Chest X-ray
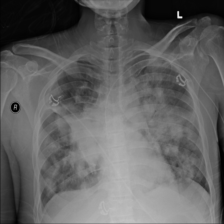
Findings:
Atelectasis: negative
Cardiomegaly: negative
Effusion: negative
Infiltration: negative
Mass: negative
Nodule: negative
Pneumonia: negative
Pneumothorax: negative
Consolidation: negative
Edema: negative
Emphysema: negative
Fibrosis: negative
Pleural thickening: negative
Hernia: negative